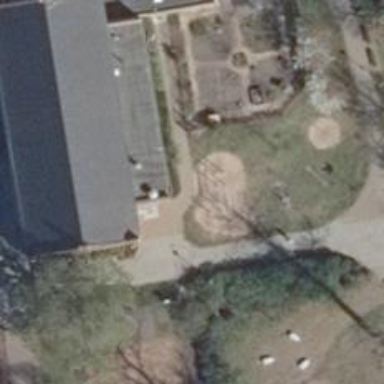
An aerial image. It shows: Exercise playground.